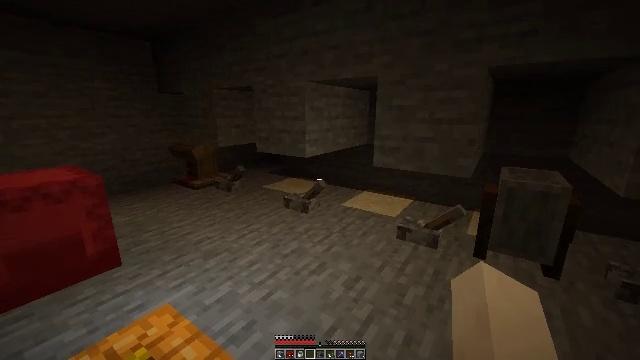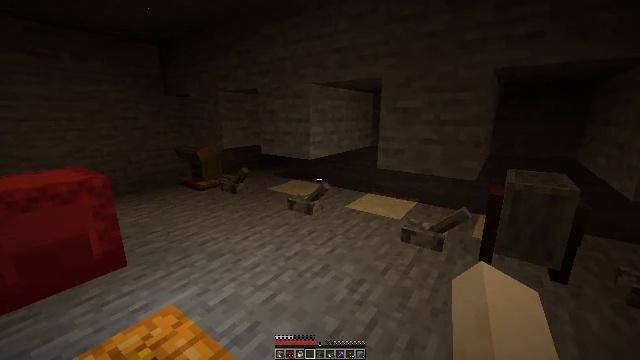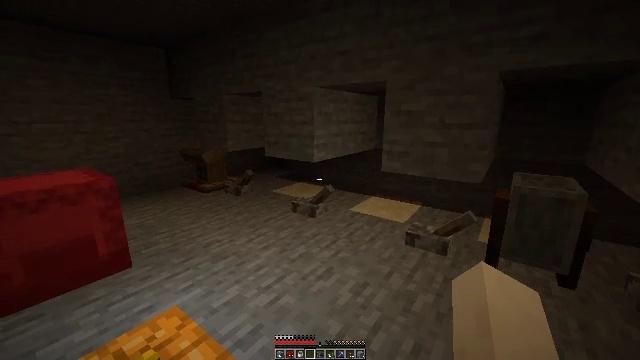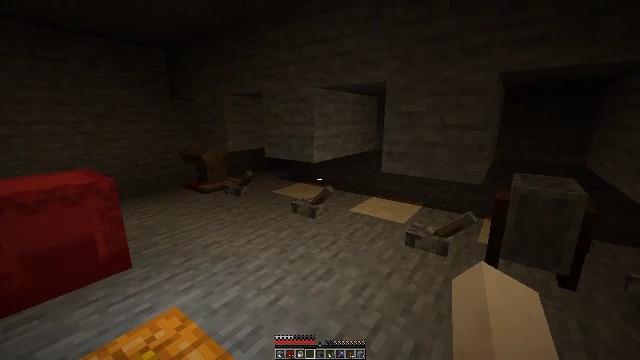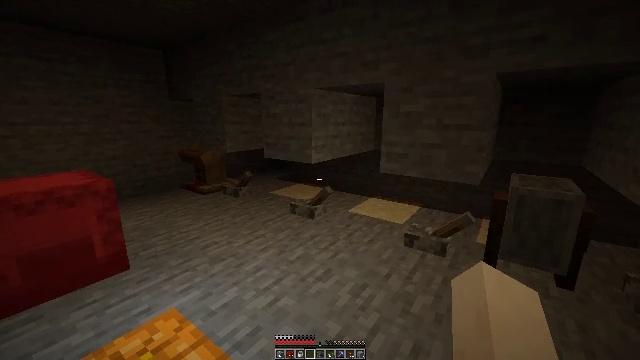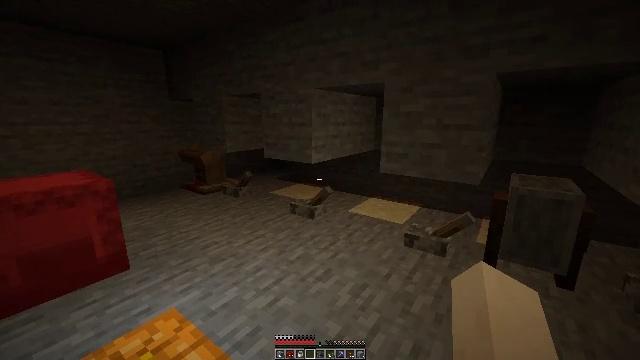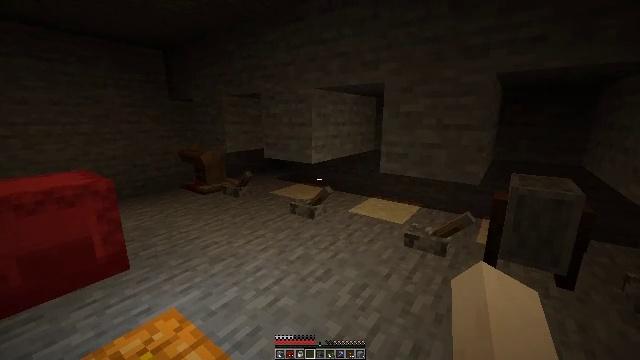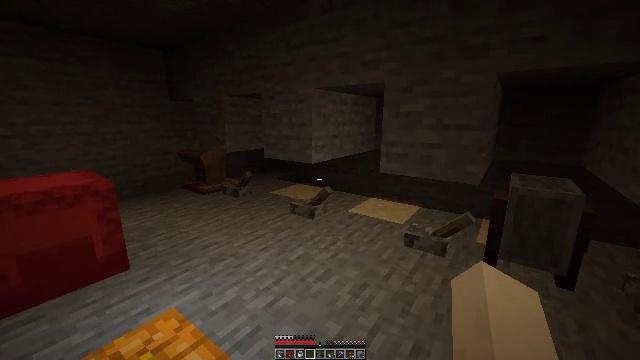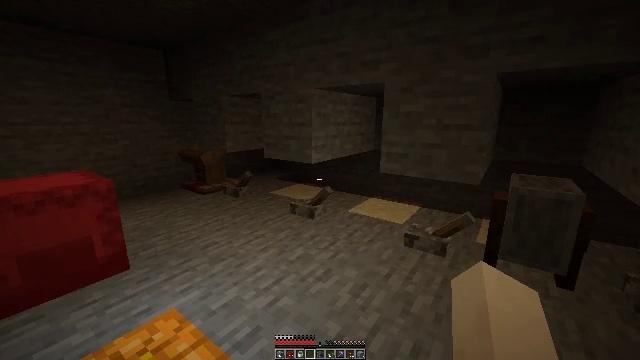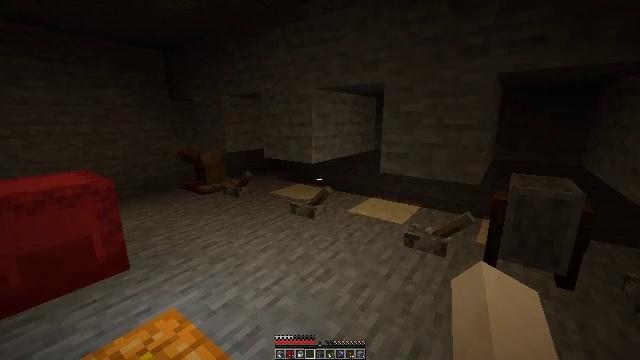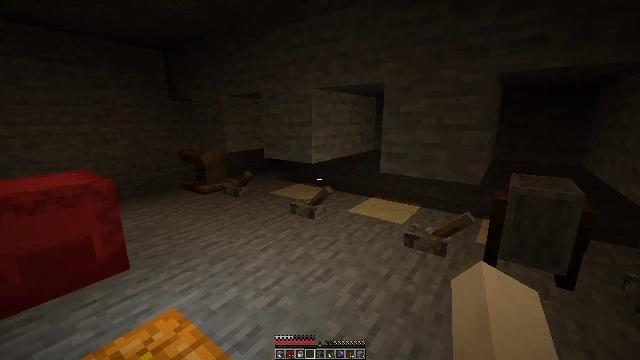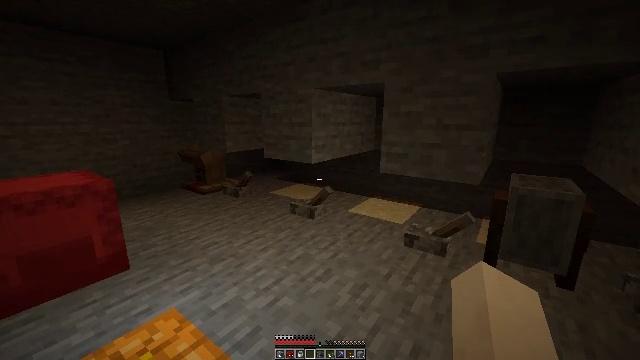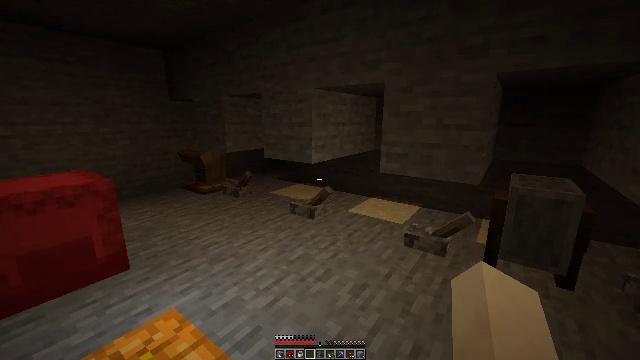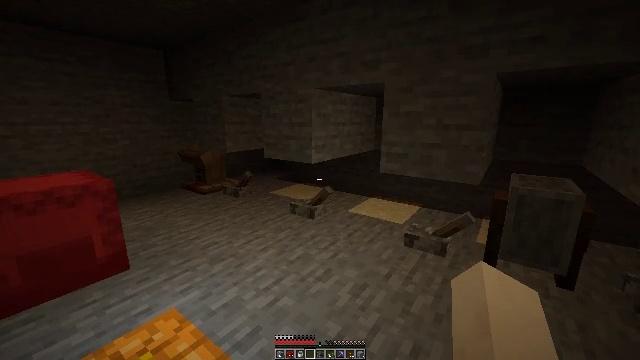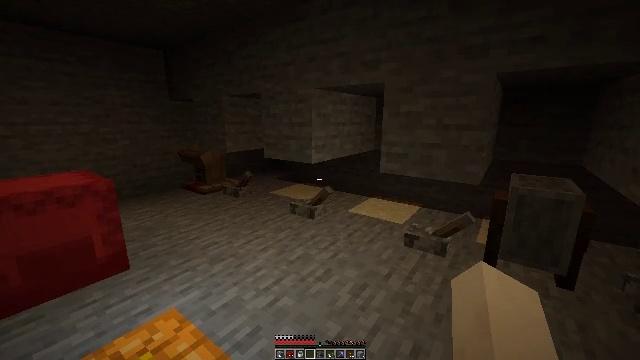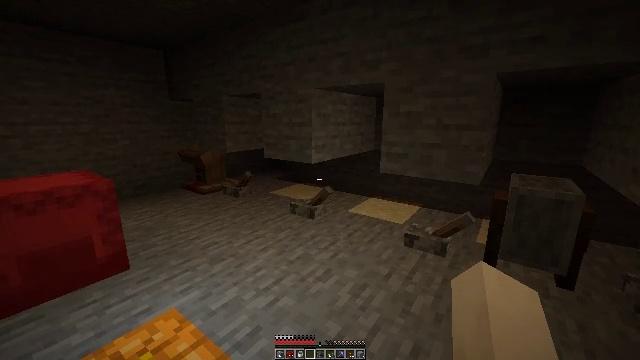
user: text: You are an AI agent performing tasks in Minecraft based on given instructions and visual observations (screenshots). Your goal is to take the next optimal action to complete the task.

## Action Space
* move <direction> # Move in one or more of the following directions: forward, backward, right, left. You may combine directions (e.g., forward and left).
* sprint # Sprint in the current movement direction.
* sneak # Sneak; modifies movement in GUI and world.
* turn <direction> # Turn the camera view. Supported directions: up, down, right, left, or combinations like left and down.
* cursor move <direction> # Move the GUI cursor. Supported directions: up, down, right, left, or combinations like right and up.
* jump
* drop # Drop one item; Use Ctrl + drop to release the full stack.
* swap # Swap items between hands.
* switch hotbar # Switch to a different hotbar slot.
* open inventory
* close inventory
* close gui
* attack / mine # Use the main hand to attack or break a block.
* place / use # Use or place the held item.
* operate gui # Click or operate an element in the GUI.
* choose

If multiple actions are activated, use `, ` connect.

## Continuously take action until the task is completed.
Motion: motion action
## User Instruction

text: Break the brewing stand to collect it.
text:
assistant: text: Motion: no_op
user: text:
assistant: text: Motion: no_op
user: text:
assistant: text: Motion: no_op
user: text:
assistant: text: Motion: no_op
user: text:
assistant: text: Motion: no_op
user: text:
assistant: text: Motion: no_op
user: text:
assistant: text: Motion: no_op
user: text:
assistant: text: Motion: no_op
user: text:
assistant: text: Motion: no_op
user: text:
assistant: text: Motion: no_op
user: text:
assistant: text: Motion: no_op
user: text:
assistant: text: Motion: no_op
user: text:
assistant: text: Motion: no_op
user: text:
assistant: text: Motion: no_op
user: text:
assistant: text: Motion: no_op
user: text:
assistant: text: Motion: no_op
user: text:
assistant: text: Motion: no_op
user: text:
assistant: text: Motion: no_op
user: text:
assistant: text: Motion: no_op
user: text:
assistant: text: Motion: no_op
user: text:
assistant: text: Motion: no_op
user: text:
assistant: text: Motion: no_op
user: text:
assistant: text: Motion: no_op
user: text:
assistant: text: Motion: no_op
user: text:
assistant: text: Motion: no_op
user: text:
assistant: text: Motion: no_op
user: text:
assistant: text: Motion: no_op
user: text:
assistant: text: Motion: no_op
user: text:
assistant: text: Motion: no_op
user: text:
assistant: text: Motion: no_op